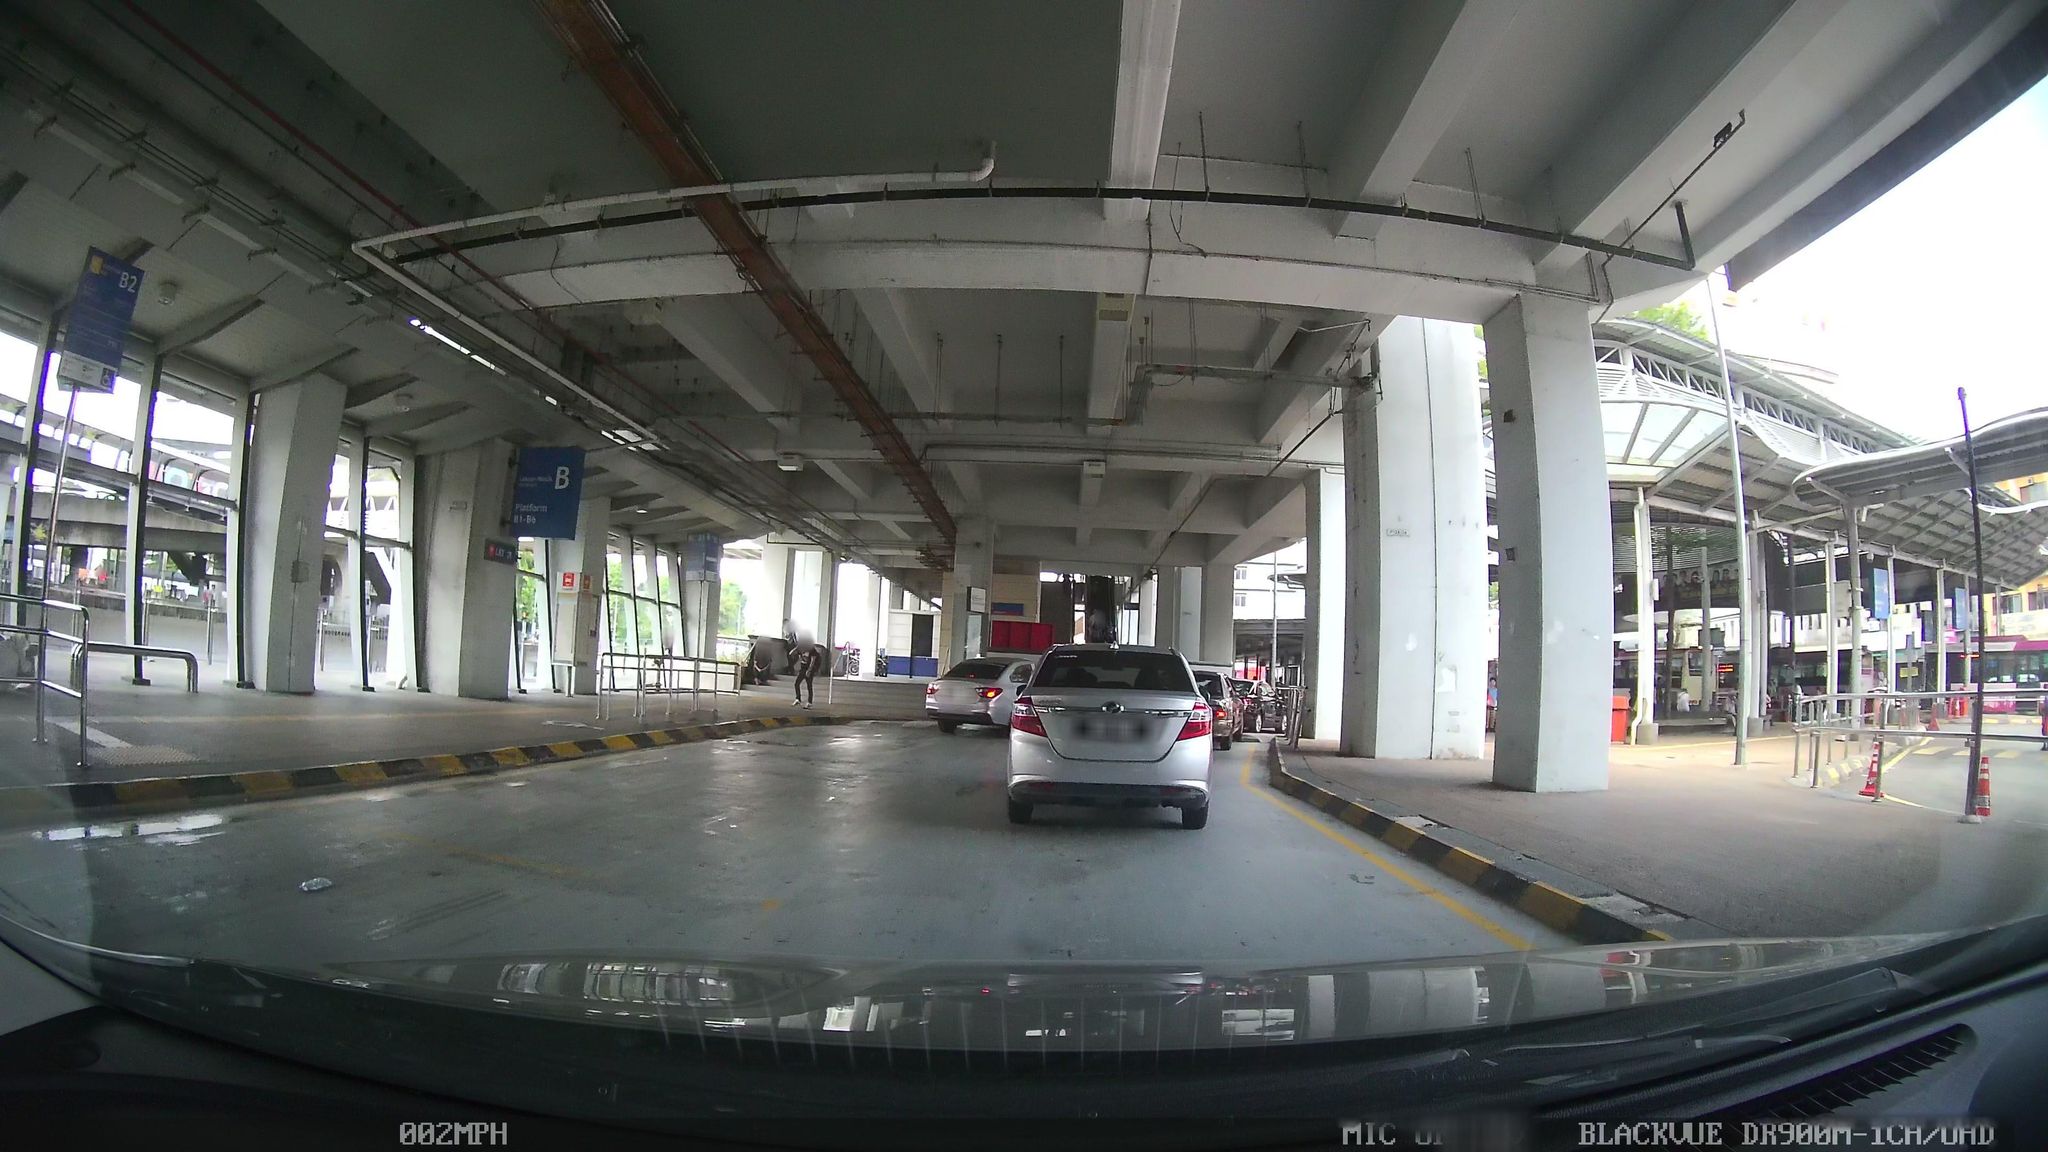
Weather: rainy
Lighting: day
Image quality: good
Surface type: driving surface
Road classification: corridor
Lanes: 2, 1
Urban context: urban centre
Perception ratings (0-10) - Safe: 0.93, Lively: 5.27, Beautiful: 2.5, Boring: 8.54, Depressing: 6.16, Wealthy: 1.97